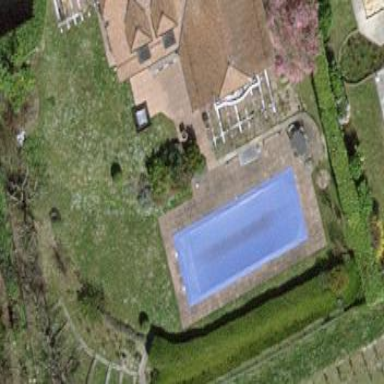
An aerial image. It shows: Outdoor swimming pool on leisure land.